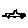
Label: car